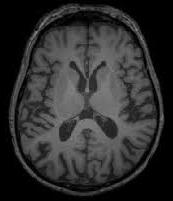
Label: notumor